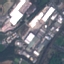
Land use / land cover class: Industrial